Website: walmart
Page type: payment
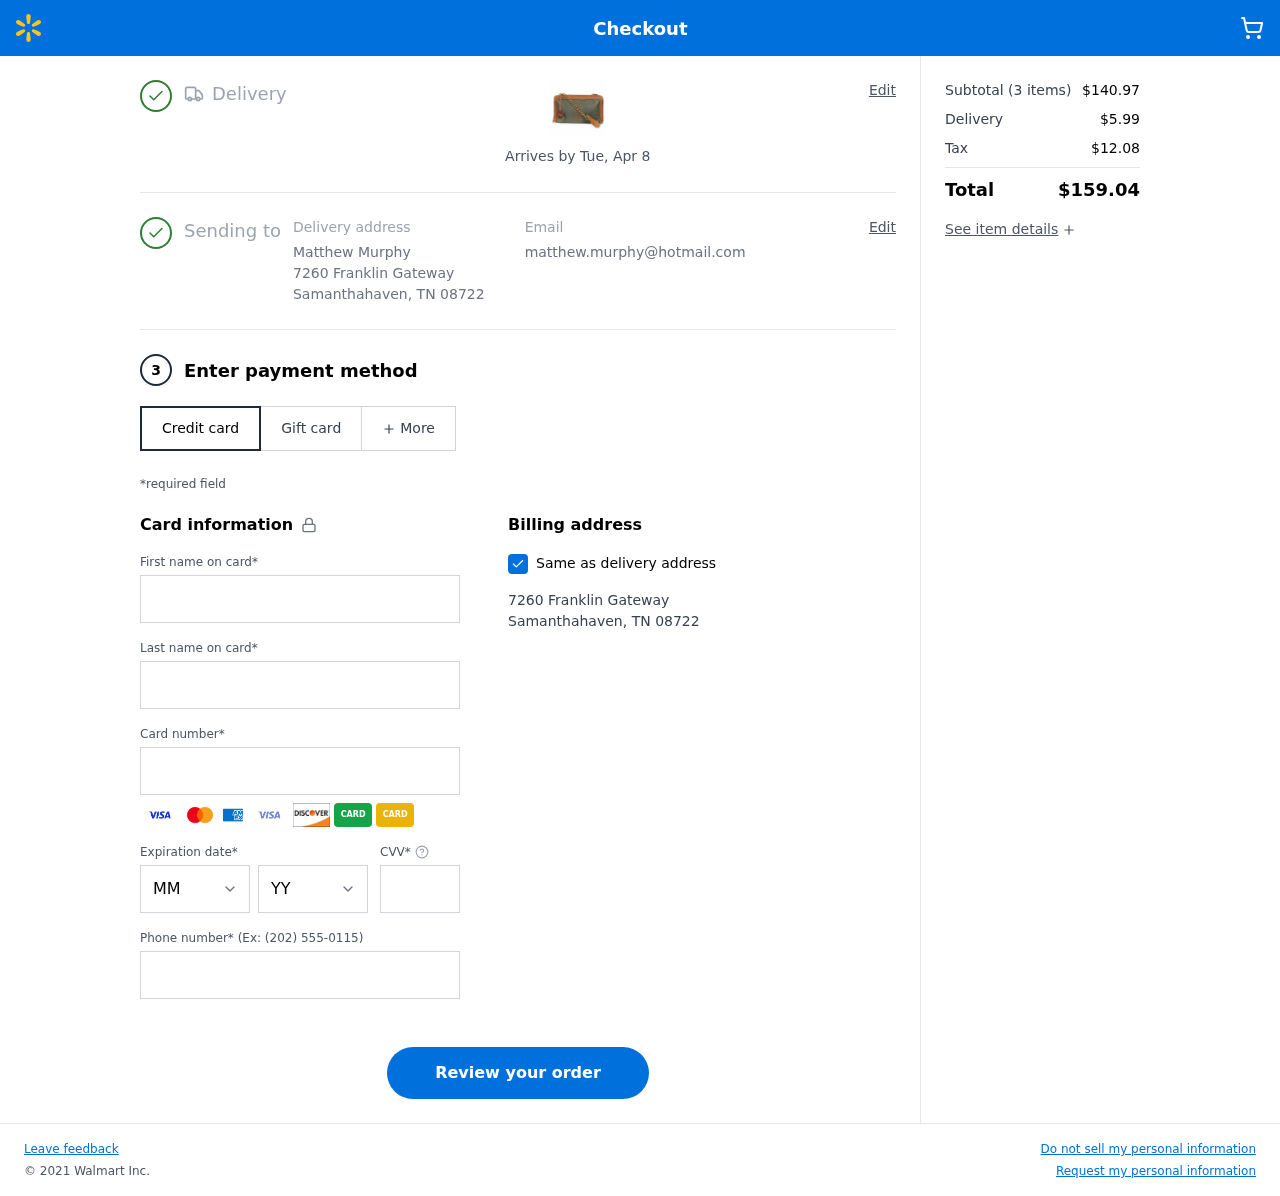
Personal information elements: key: PII_CARD_CVV
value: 483
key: PII_CARD_EXPIRY_MONTH
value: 04
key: PII_CARD_EXPIRY_YEAR
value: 30
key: PII_CARD_NUMBER
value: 6011 4183 2139 6408
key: PII_CITY
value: Samanthahaven
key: PII_EMAIL
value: matthew.murphy@hotmail.com
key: PII_FIRSTNAME
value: Matthew
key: PII_FULLNAME
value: Matthew Murphy
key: PII_LASTNAME
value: Murphy
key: PII_PHONE
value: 3418225048
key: PII_POSTCODE
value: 08722
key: PII_STATE_ABBR
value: TN
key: PII_STREET
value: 7260 Franklin Gateway
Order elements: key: ORDER_DELIVERY_DATE
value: Arrives by Tue, Apr 8
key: ORDER_NUM_ITEMS
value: (3 items)
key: ORDER_SUBTOTAL
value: $140.97
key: ORDER_SHIPPING_COST
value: $5.99
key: ORDER_TAX
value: $12.08
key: ORDER_TOTAL
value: $159.04